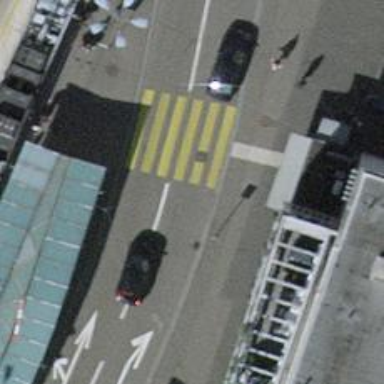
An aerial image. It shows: Kerb serving as barrier.